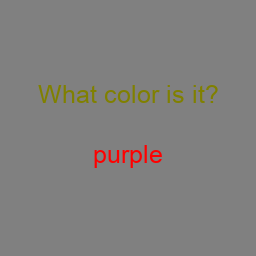
Color: red
Color name shown: purple
Background color: gray
Question text color: olive